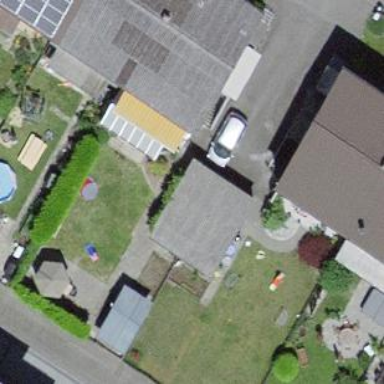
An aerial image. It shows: Flat-roofed garage.